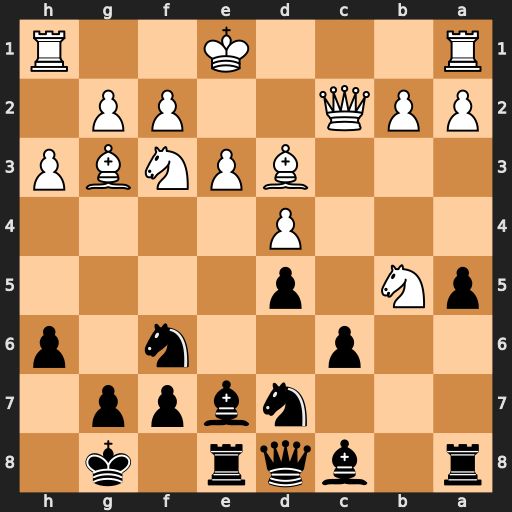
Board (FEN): r1bqr1k1/3nbpp1/2p2n1p/pN1p4/3P4/3BPNBP/PPQ2PP1/R3K2R
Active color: b
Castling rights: KQ
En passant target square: -
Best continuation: cxb5 Bc7 Bb4+ Ke2 Qe7